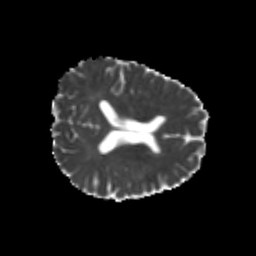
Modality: MD
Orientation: axial
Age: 24
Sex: male
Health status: healthy
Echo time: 0.074 s